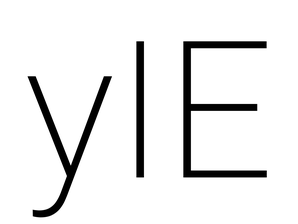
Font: Roboto_ExtraLight